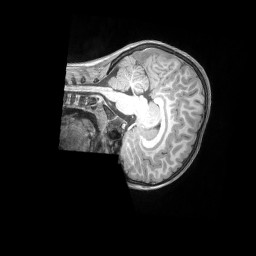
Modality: T1w
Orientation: sagittal
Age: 6
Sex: male
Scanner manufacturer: siemens
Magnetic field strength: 3 T
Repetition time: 2.53 s
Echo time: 0.00164 s